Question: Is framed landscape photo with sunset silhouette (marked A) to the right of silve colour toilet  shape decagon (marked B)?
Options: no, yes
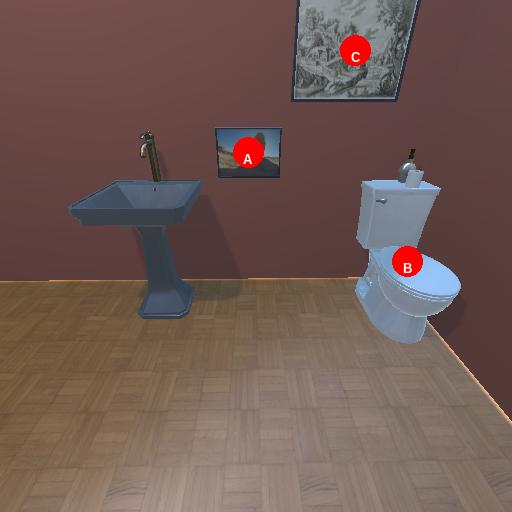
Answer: no